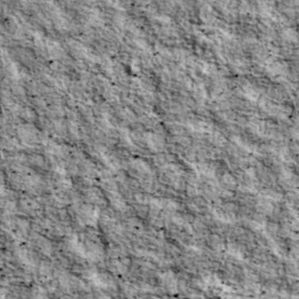
Label: non_frost